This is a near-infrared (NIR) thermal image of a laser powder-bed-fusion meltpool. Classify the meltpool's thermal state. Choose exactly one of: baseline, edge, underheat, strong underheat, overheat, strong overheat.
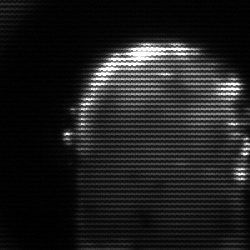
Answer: baseline